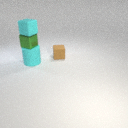
large cyan rubber cylinder below small green metal cube